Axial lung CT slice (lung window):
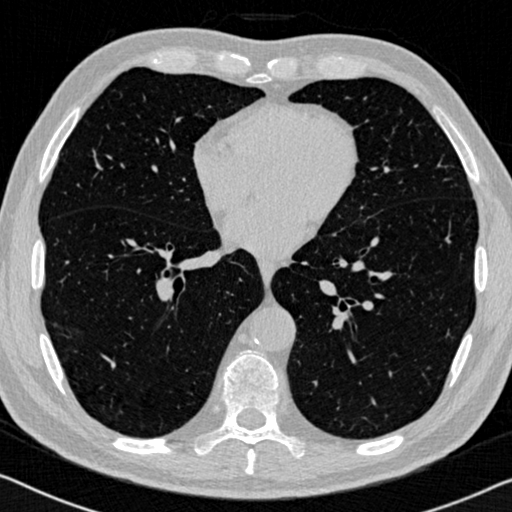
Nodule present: no